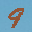
Label: 9